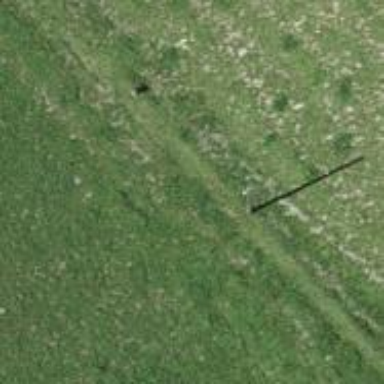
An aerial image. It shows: Power pole.